Field crop: maize
Growth stage: 2
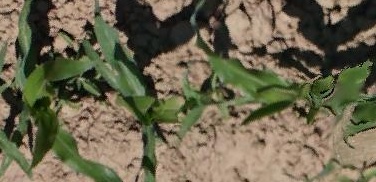
Species: maize